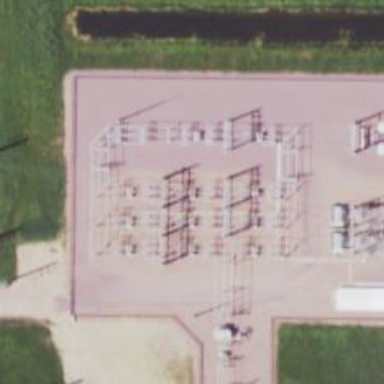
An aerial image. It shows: Switch used for power control.